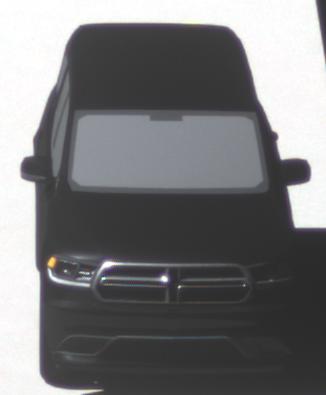
Make: Dodge
Model: Durango
Detailed model: Gen. 3
Model produced from: 2010
Doors: 5
Color: black
Road condition: dry road
Daytime: midday
Contrast: high contrast